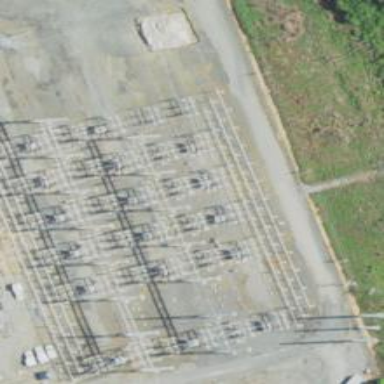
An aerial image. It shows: Switch for power supply.